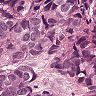
Metastatic tissue present: yes